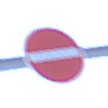
Verkehrszeichen: VerbotDerEinfahrt
Umgebung: Outdoor, Nature
Tageszeit: Midday
Wetter: Overcast
Licht: Natural
Jahreszeit: Winter
Kontrast: LowContrast